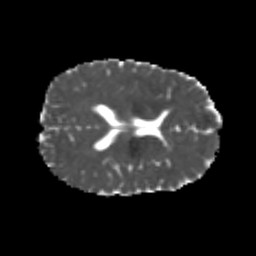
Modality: MD
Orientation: axial
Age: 23
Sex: female
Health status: healthy
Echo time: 0.074 s